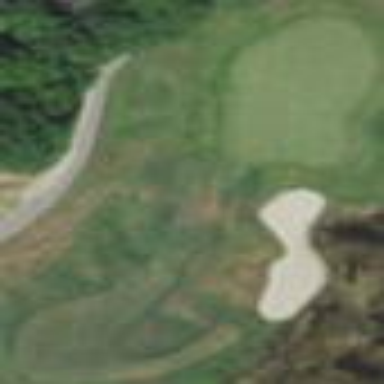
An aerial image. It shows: Golf fairway in the image.